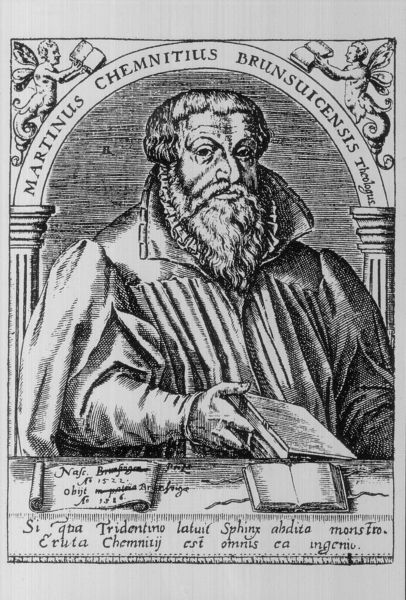
Titel: Bildnis des Martin Chemnitz d.Ä. (eig. Kemnitz, lat. Chemnitius)
Künstler: Theodor de Bry
Institution: (Seriendruck)
Schlagwörter: dunkel, hand, mann, umhang, weiß, sitzen, brust, frisur, grau, haar, mund, nase, pfeiler, schwarz, skizze, stirn, säule, säulen, tisch, zeichnung, blick, bart, jacke, augen, bibel, falten, halten, kragen, rahmen, vollbart, bild, bildnis, herr, hände, portrait, porträt, brüstung, haare, mantel, sitzend, blatt, locken, engel, holzschnitt, schrift, wangen, bücher, papier, bogen, grafik, graphik, rundbogen, inschrift, sitzt, revers, name, fett, buch, druck, druckgraphik, schwarz weiss, druckgrafik, schraffur, radierung, stich, titel, illustration, text, hässlich, kapitell, buchdruck, rolle, seiten, portät, halbporträt, brief, herzog, schwaru, schriftrolle, gelehrter, persönlichkeit, kupferstich, sphinx, latein, lateinisch, schriftrollen, protrait, martin, thüringen, reformation, sinnspruch, reformator, theologe, sphiny, serienblatt, boen, martinus, braunschweig, latin, academia, brunsuicensis, chemnitius, marinius, martin chemnitz, drawing, chemniz, fralten, engel buch, martinius, science, halbe figur